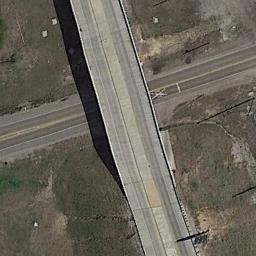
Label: overpass